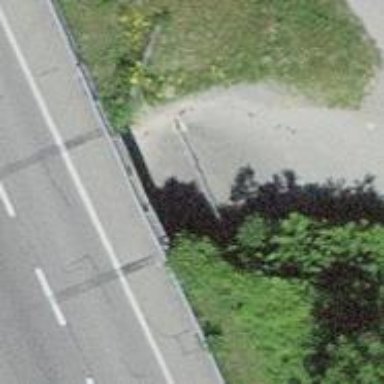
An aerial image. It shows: Asphalt track with grade1 quality.